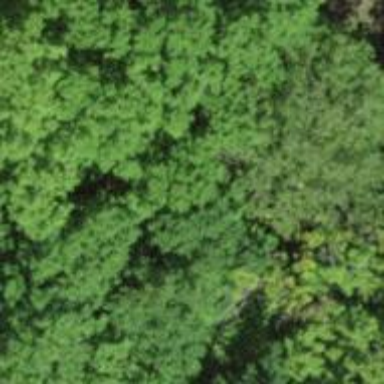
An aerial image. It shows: Forest area.